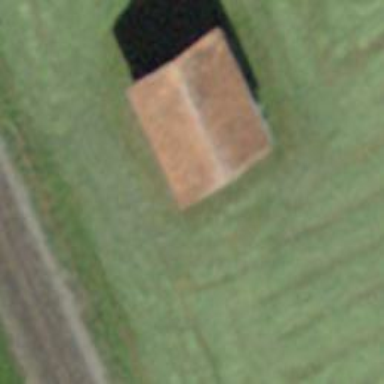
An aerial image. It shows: Shed building.